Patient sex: F
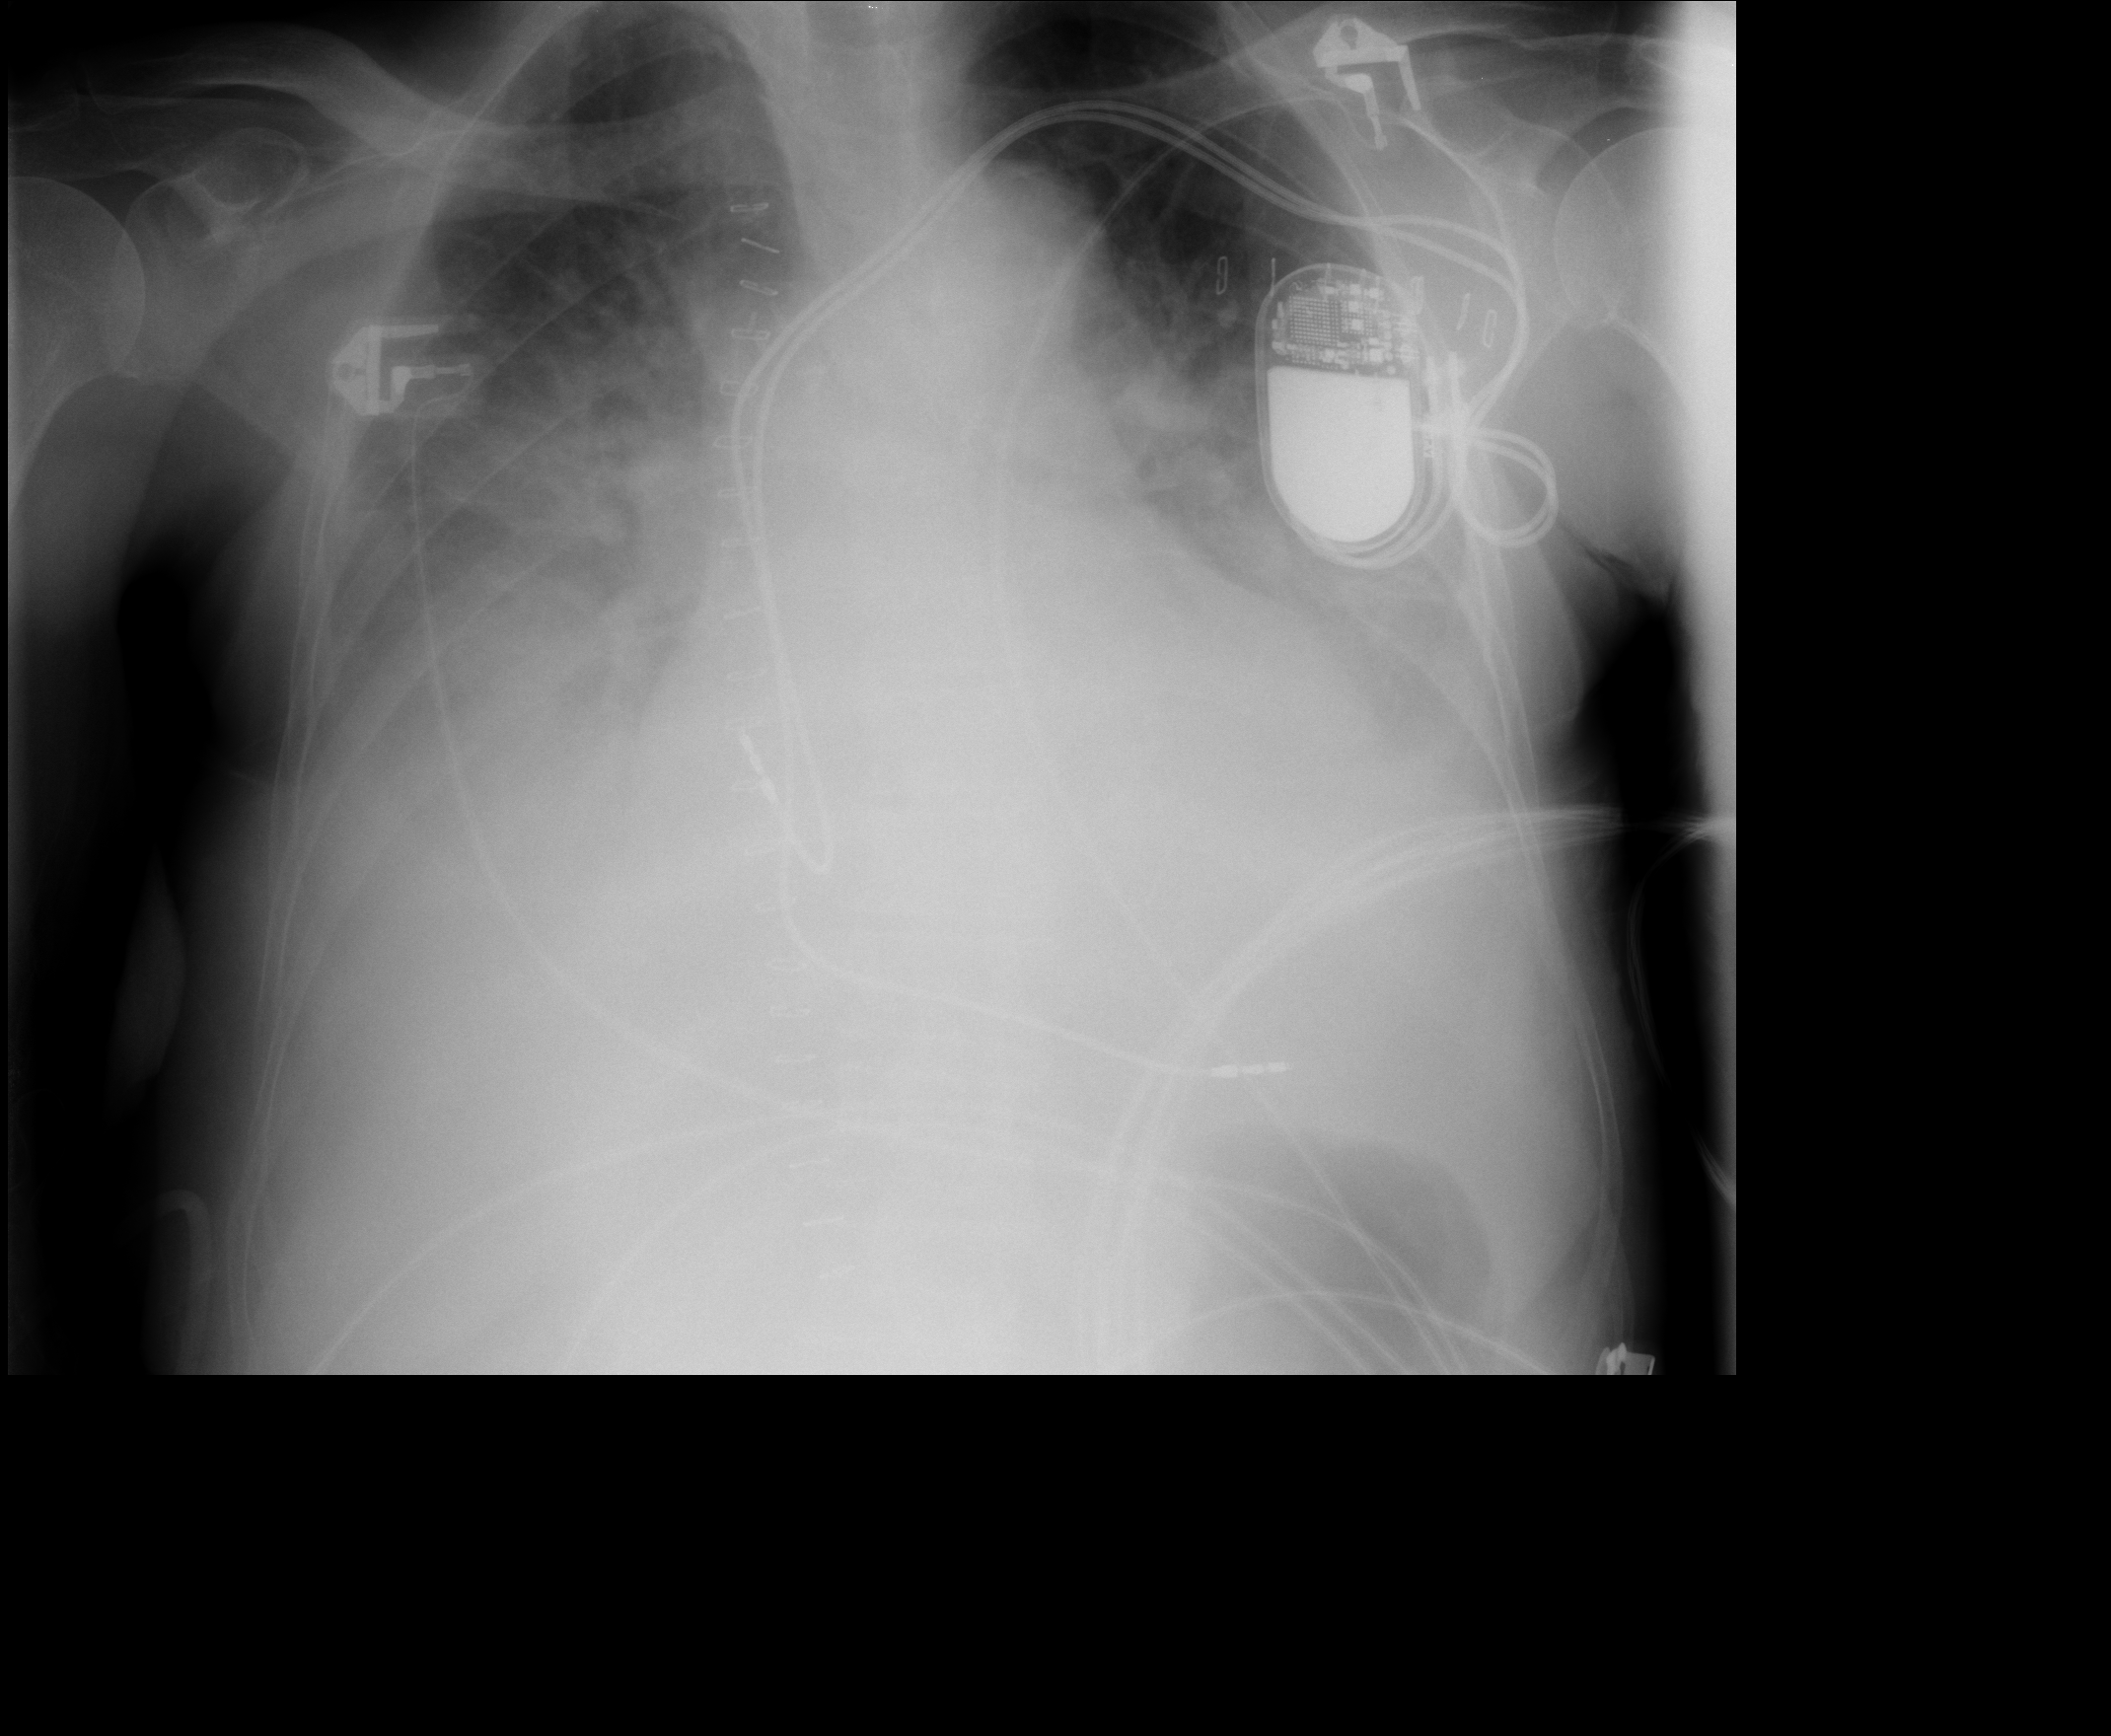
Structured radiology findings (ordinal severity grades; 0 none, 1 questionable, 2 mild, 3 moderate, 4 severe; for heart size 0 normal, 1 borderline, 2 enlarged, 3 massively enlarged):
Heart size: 2
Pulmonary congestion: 3
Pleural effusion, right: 3
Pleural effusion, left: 3
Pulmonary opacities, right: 2
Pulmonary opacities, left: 2
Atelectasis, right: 2
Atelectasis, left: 2